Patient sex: M
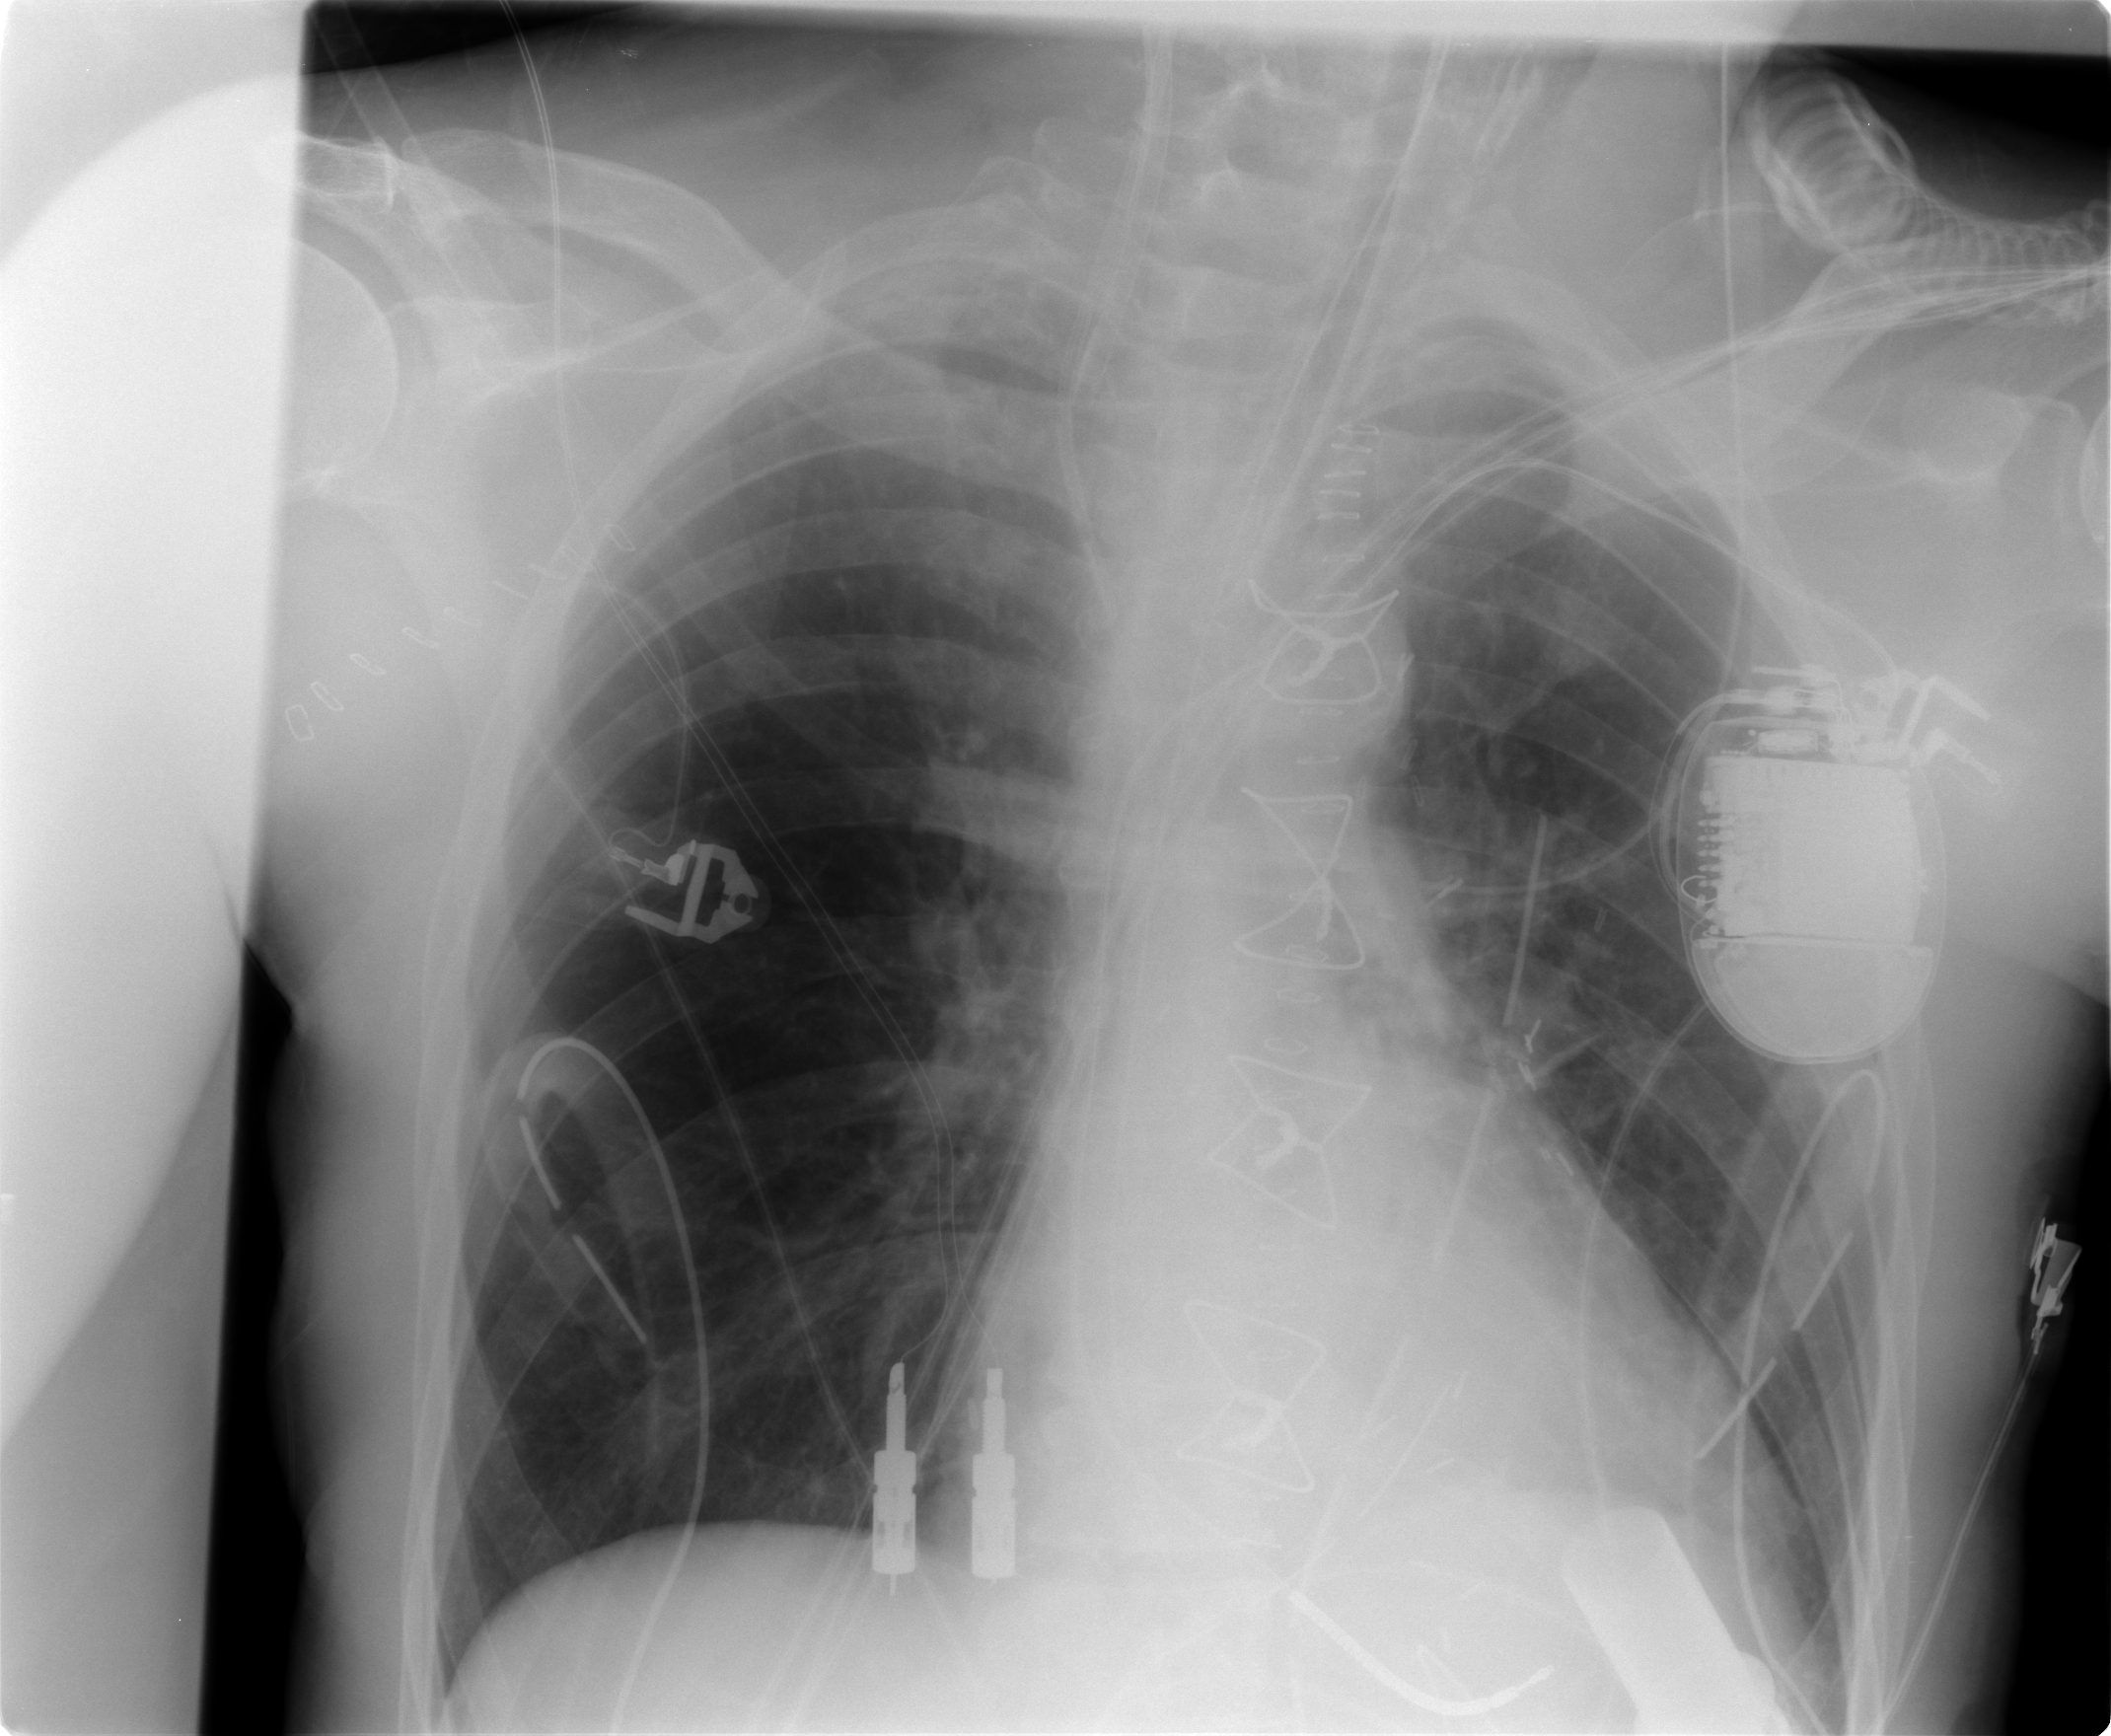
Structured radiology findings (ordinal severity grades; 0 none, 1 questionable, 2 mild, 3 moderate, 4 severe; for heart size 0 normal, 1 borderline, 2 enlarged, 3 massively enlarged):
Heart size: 1
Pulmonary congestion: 2
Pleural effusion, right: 0
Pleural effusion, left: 0
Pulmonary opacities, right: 0
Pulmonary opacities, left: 1
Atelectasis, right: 0
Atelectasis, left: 2